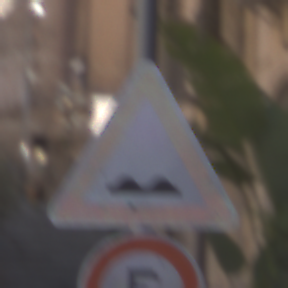
Verkehrszeichen: UnebeneFahrbahn
Zusatzzeichen unten: Geschwindigkeit5
Umgebung: Outdoor, Urban
Tageszeit: MorningAfternoon
Wetter: Clear
Licht: Natural
Jahreszeit: NotSpecified
Kontrast: LowContrast